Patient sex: M
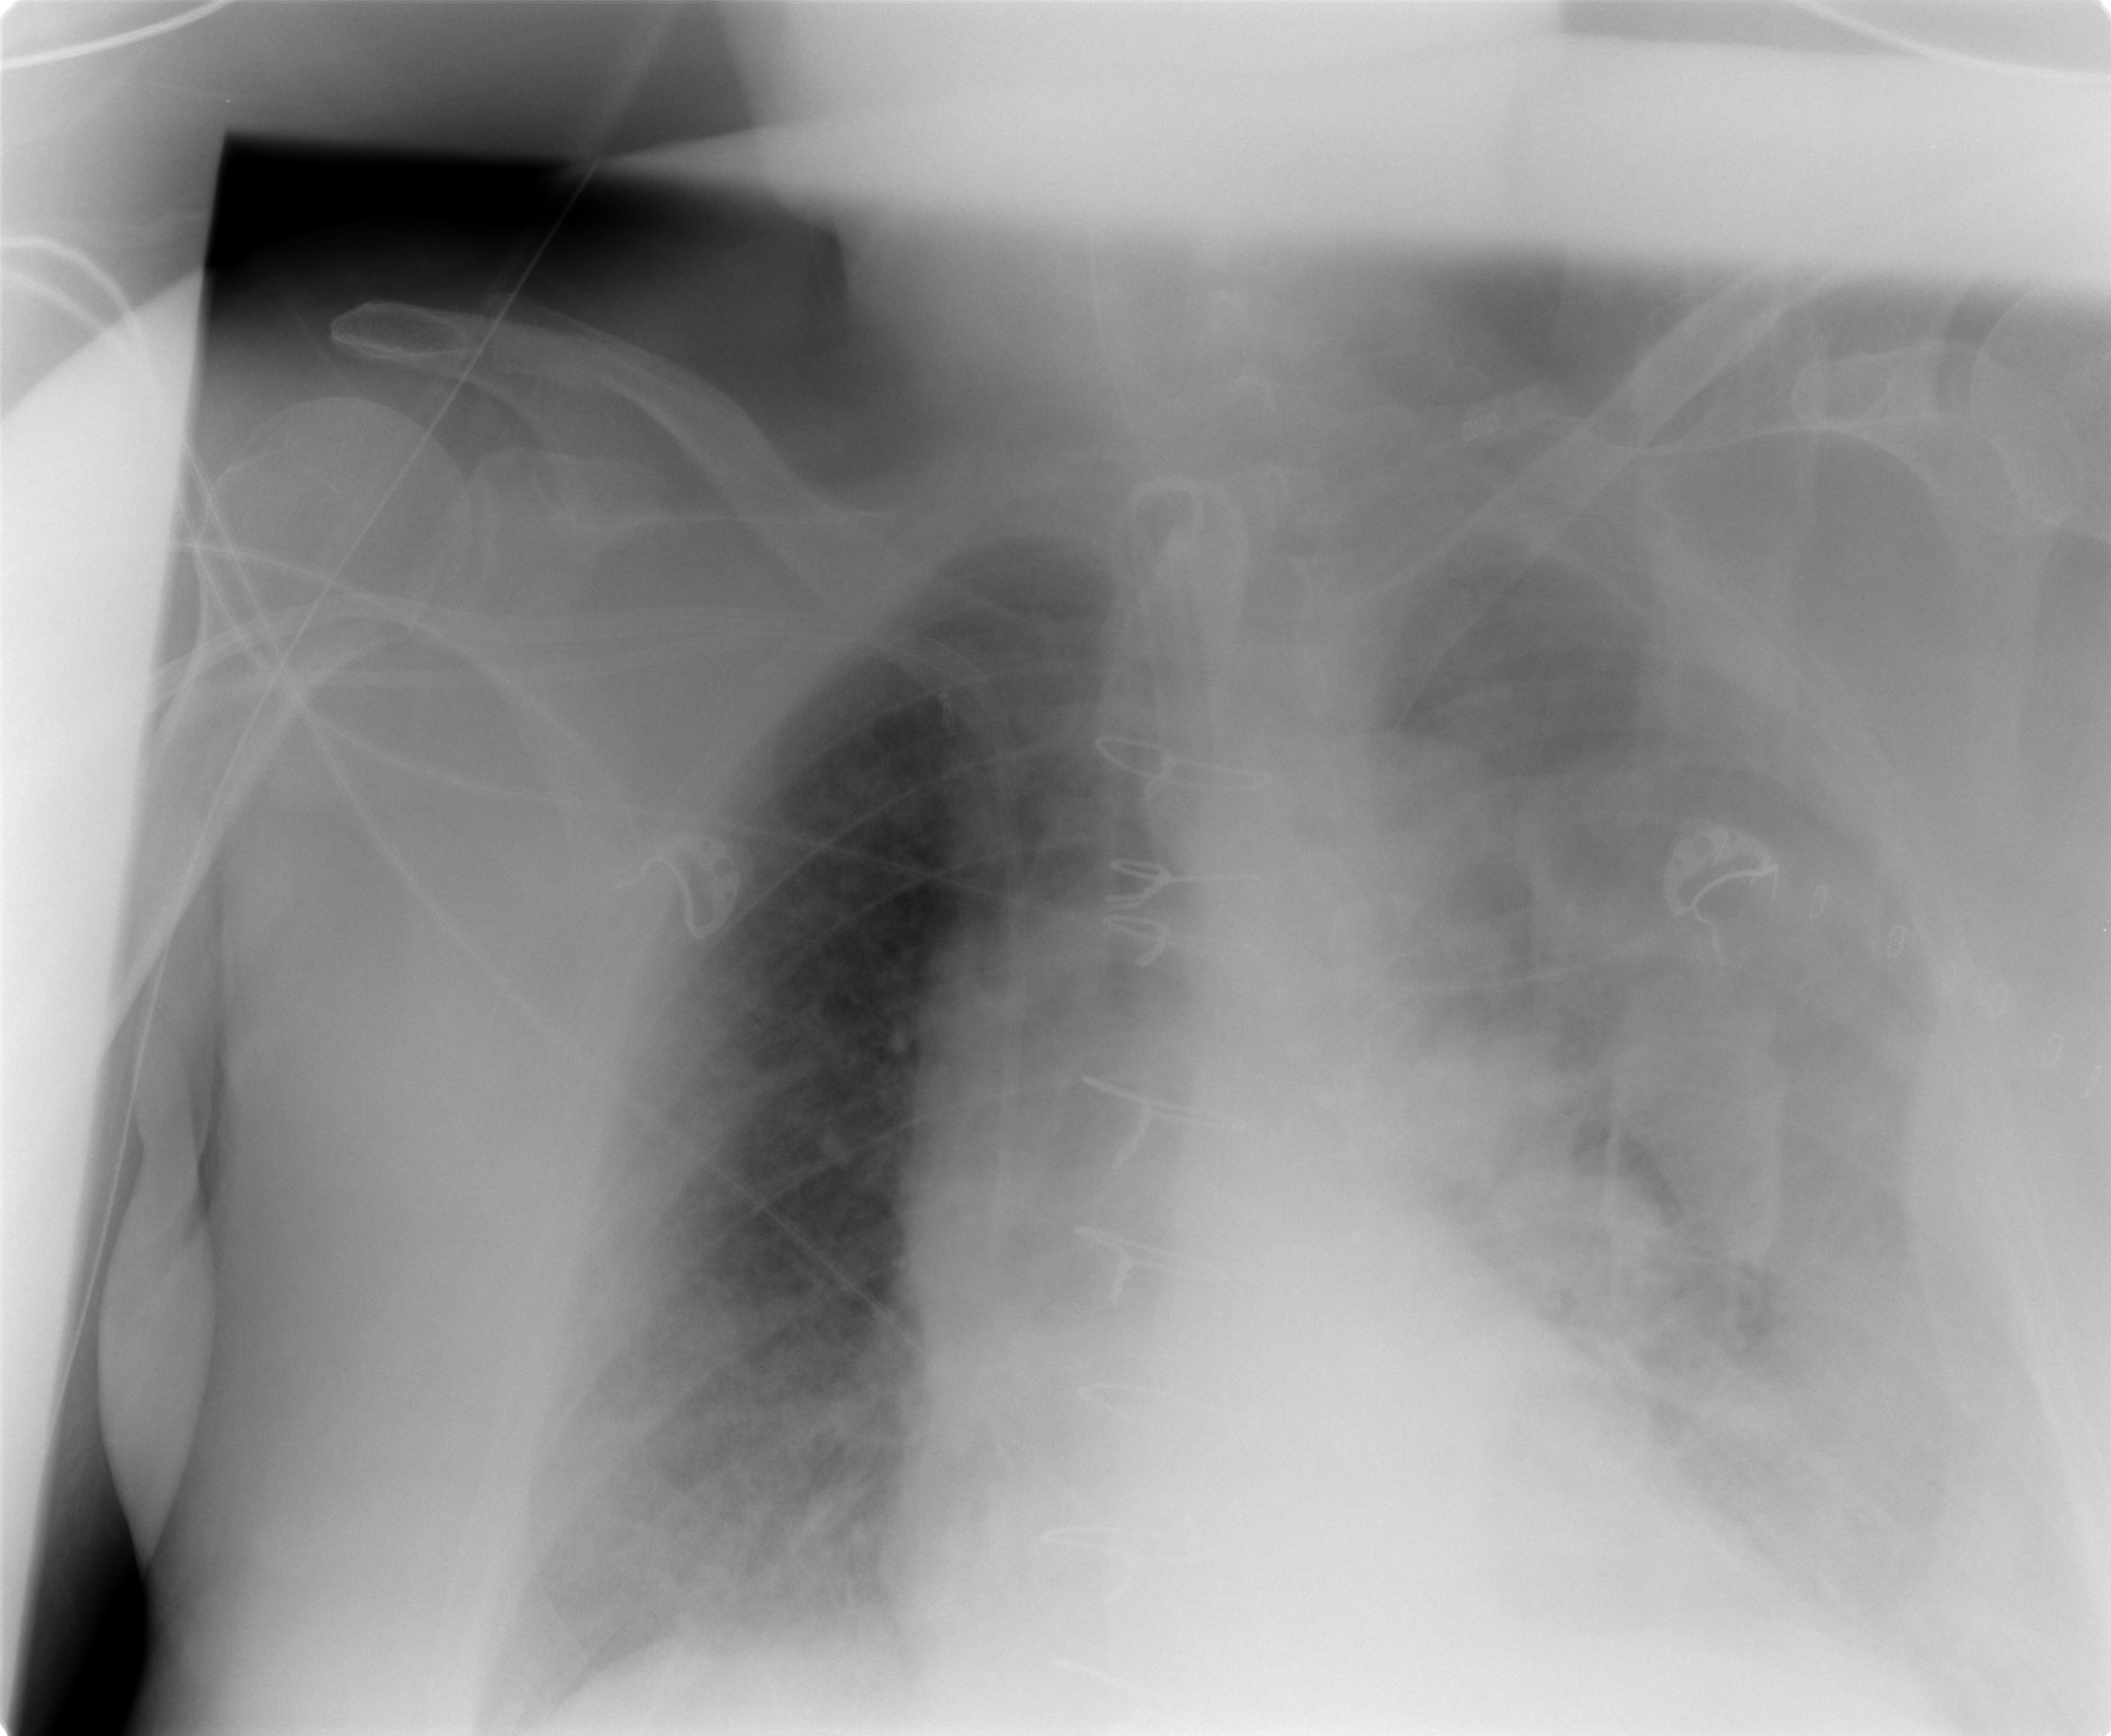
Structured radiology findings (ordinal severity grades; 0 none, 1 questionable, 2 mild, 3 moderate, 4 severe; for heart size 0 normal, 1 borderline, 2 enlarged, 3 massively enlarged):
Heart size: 0
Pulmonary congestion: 2
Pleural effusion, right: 0
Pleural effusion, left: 3
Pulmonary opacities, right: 2
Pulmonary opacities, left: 3
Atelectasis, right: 2
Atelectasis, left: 3